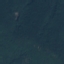
Land use / land cover: Forest